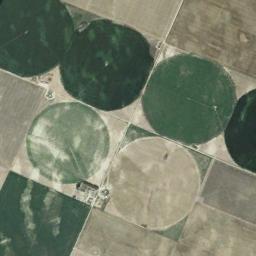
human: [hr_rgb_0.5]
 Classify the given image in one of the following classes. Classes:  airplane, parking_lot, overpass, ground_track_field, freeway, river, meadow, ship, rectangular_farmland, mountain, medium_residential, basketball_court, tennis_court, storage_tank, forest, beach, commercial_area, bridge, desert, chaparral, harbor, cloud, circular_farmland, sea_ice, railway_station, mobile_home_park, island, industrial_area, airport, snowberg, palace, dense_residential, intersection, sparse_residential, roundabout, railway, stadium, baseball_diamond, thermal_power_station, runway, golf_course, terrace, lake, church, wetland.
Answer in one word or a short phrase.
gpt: circular_farmland